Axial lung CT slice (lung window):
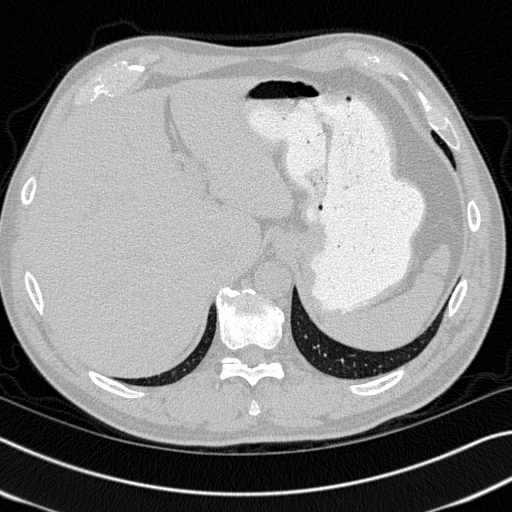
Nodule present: no